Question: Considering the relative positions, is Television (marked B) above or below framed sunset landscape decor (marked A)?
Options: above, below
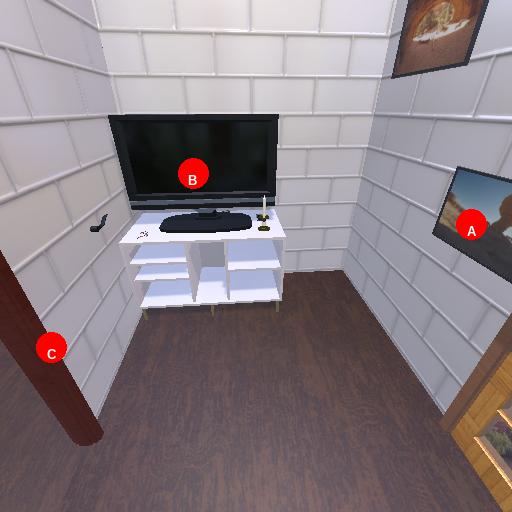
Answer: above